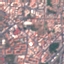
Land use / land cover class: Residential